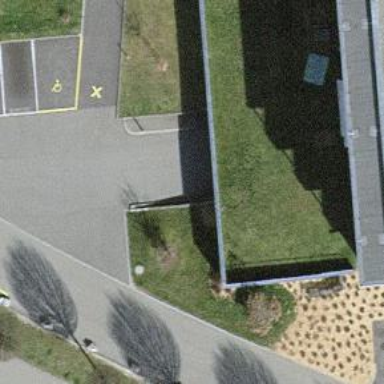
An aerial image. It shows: Parking entrance.